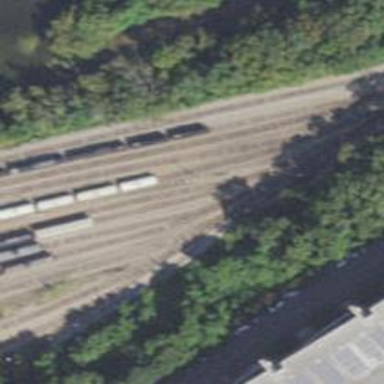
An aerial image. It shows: Railway siding for service.